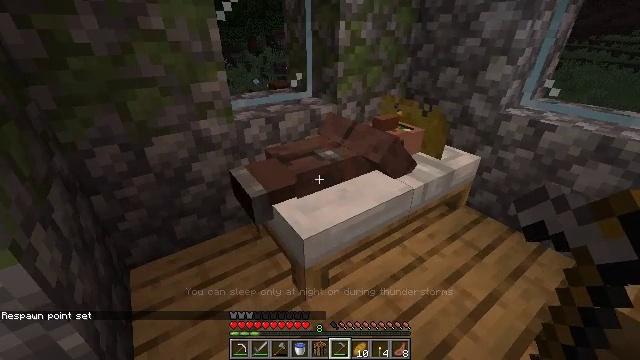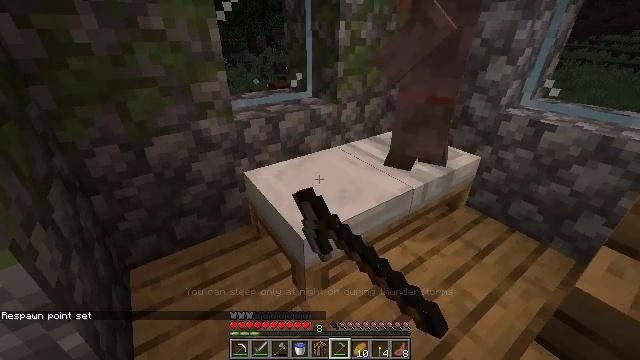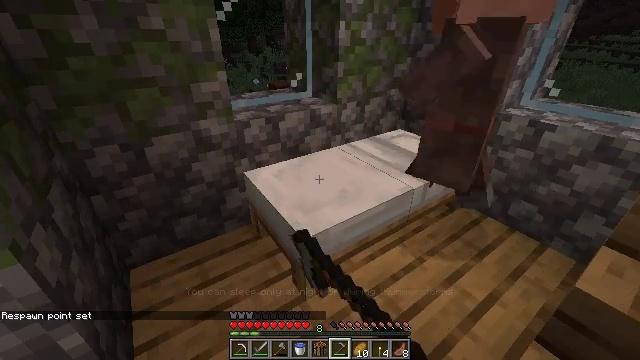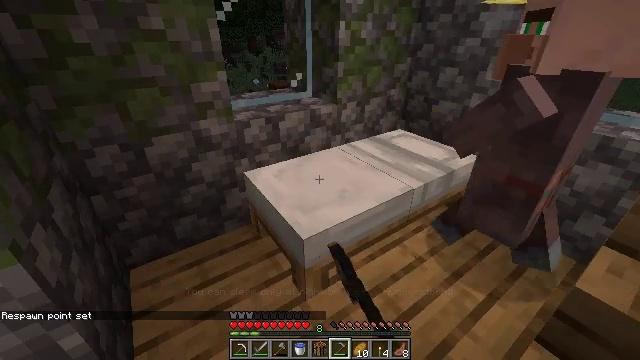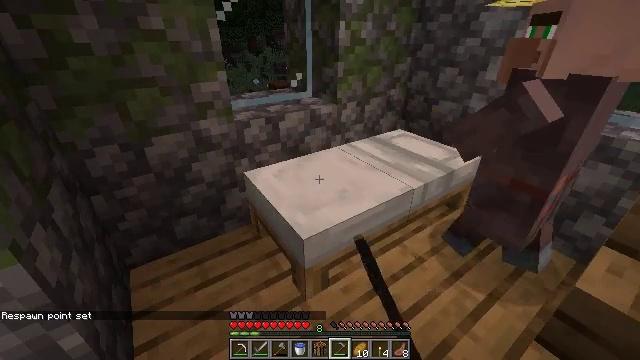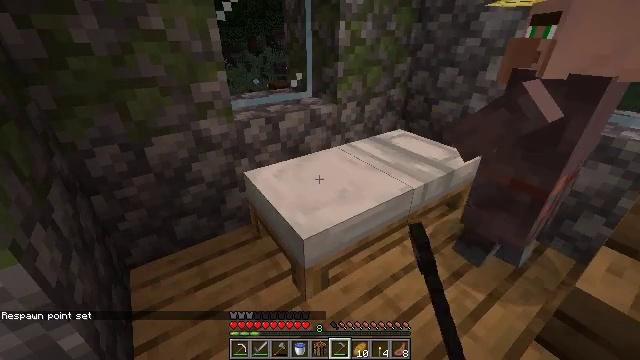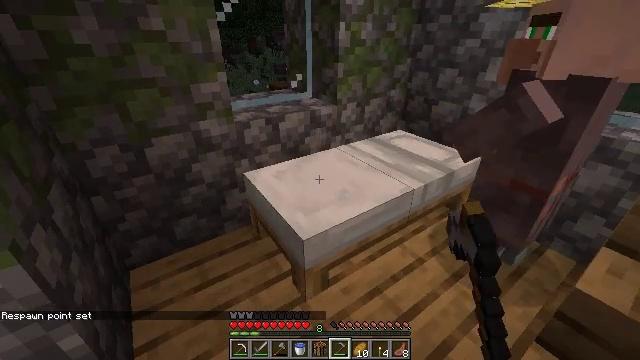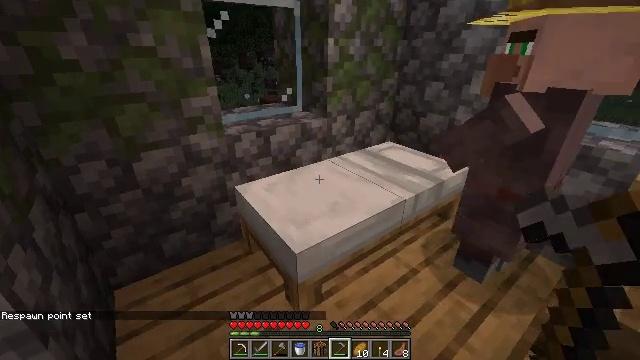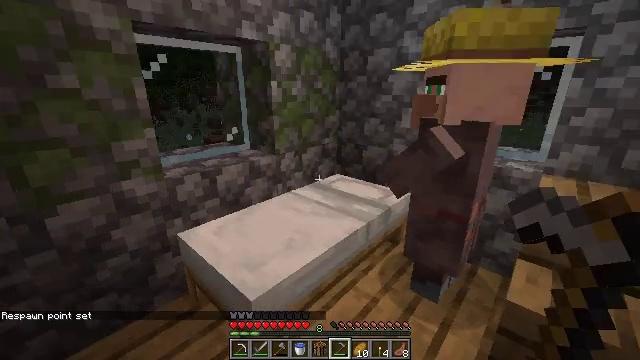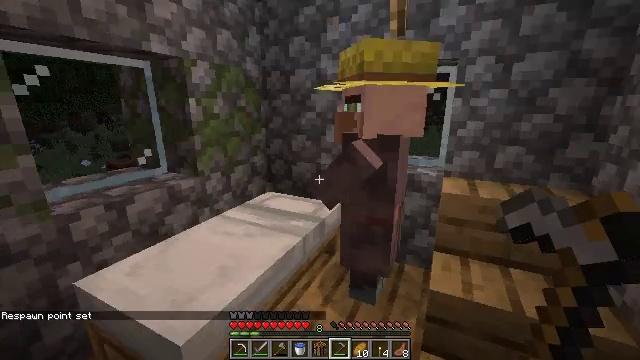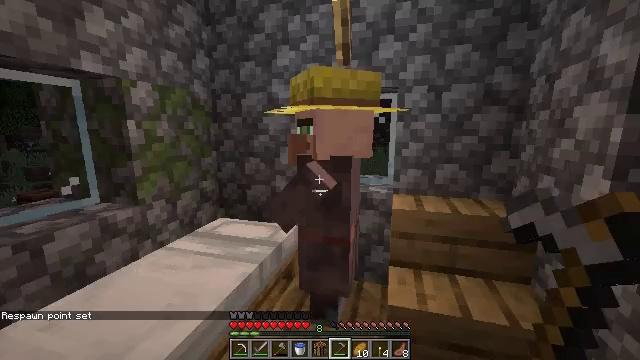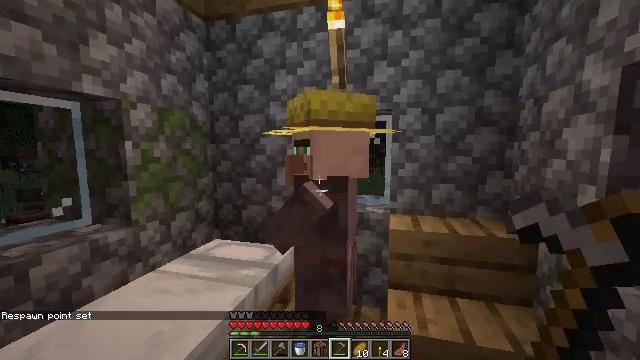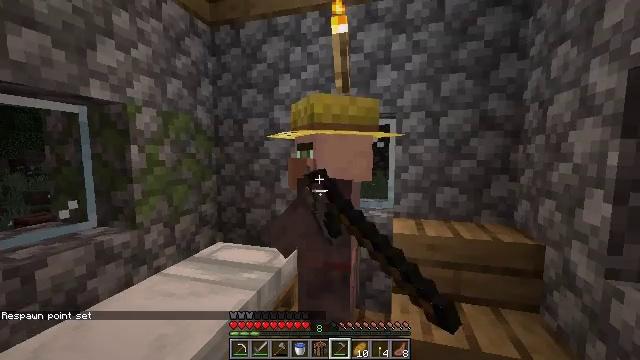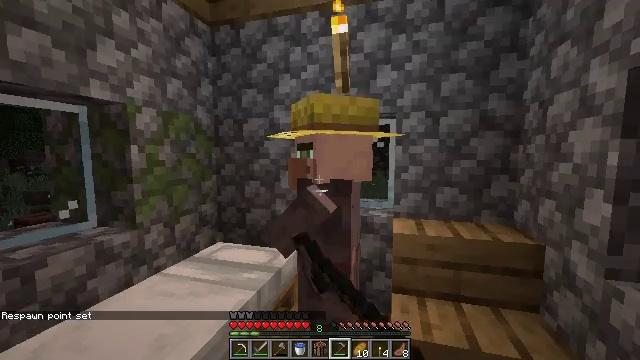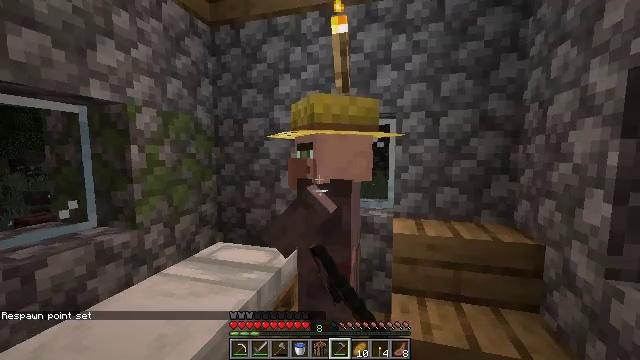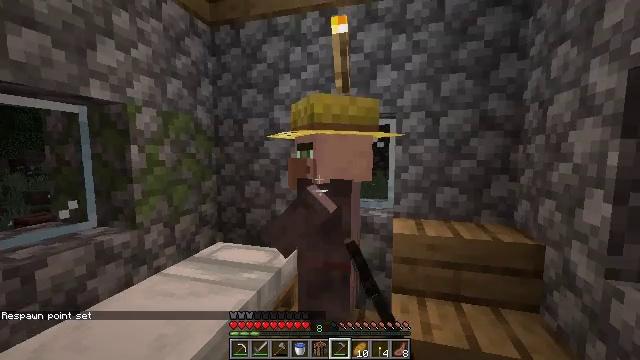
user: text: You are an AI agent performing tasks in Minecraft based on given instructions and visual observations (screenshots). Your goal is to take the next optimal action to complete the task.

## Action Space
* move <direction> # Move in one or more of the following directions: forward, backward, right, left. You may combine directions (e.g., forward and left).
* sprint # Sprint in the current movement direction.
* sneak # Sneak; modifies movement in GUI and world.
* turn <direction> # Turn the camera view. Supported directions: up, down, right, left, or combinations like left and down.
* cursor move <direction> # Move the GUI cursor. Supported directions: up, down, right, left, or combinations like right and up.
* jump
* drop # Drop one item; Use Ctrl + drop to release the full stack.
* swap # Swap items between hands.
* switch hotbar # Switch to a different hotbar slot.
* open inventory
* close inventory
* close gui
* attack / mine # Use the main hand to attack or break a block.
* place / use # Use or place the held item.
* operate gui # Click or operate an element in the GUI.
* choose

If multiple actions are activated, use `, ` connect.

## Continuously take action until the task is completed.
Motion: motion action
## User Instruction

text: Use a crafting table to craft wheat.
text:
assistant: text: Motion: no_op
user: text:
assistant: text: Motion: no_op
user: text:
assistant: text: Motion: no_op
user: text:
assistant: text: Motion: no_op
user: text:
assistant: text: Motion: no_op
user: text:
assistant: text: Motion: no_op
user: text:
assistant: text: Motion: turn right and up
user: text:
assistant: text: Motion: turn right and up
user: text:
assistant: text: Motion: turn right and up
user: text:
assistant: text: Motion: turn right and up
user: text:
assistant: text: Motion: turn up, use / place
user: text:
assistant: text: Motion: use / place
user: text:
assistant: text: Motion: use / place
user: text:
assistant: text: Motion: no_op
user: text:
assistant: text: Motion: no_op
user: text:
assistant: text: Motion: open gui
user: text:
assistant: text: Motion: no_op
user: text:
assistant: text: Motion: no_op
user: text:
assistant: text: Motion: no_op
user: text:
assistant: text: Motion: no_op
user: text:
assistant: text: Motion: cursor move left
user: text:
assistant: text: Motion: no_op
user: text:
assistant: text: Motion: cursor move left and up
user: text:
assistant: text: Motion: cursor move left and up
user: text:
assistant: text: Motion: cursor move left and up
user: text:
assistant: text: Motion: no_op
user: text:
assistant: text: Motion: no_op
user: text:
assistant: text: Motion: cursor move right and down
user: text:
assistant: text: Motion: cursor move right and down
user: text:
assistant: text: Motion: cursor move right and down